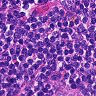
Metastatic tissue present: no